Aerial crown-view tile of a tropical tree (Barro Colorado Island, Panama), acquired 20250616:
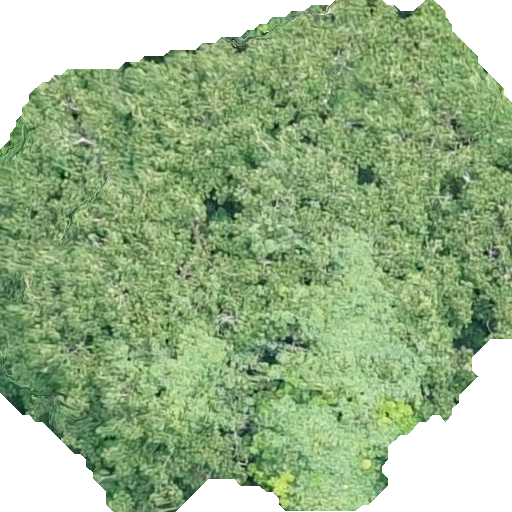
Species: Sterculia apetala
GBIF accepted scientific name: Sterculia apetala
Crown area: 336.144 m²